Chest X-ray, AP view. Patient: 39 years old, sex M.
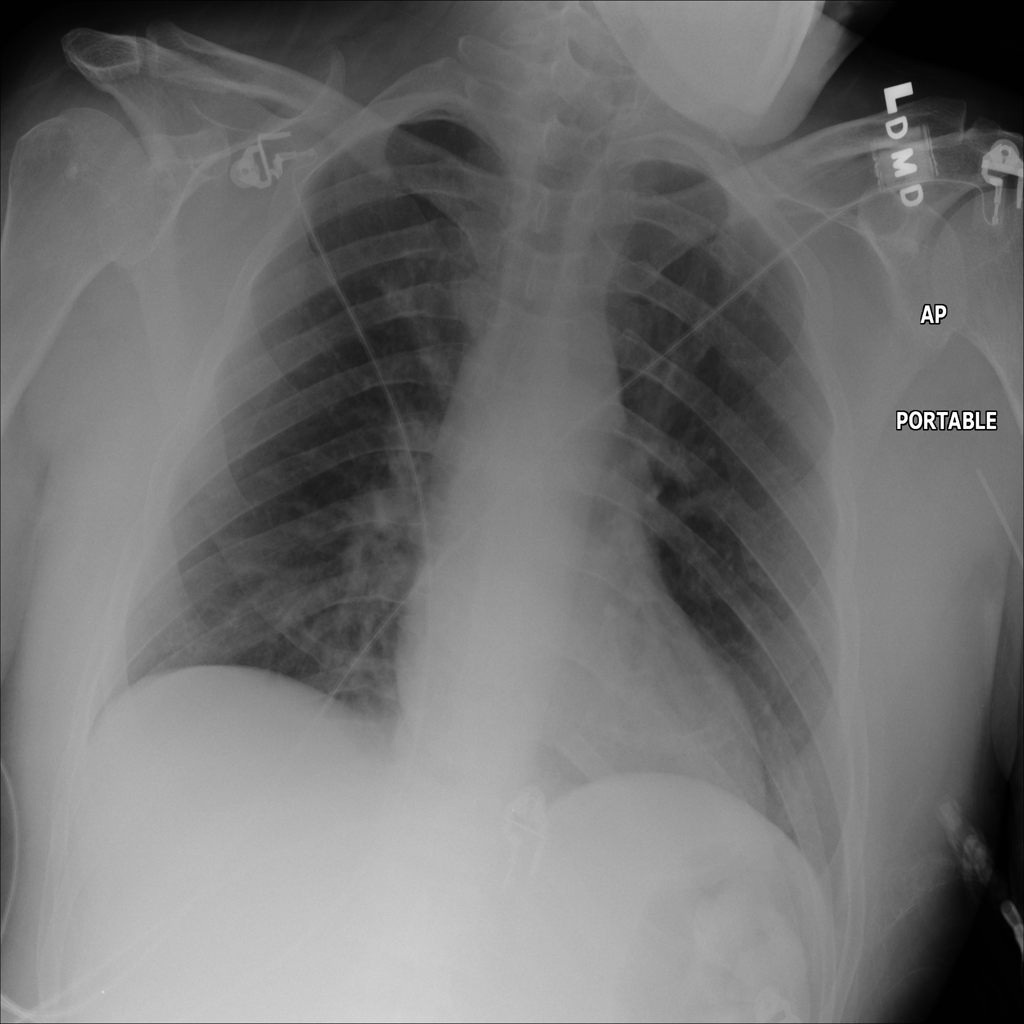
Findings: No Finding